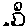
Label: bird